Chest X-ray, PA view. Patient: 76 years old, sex F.
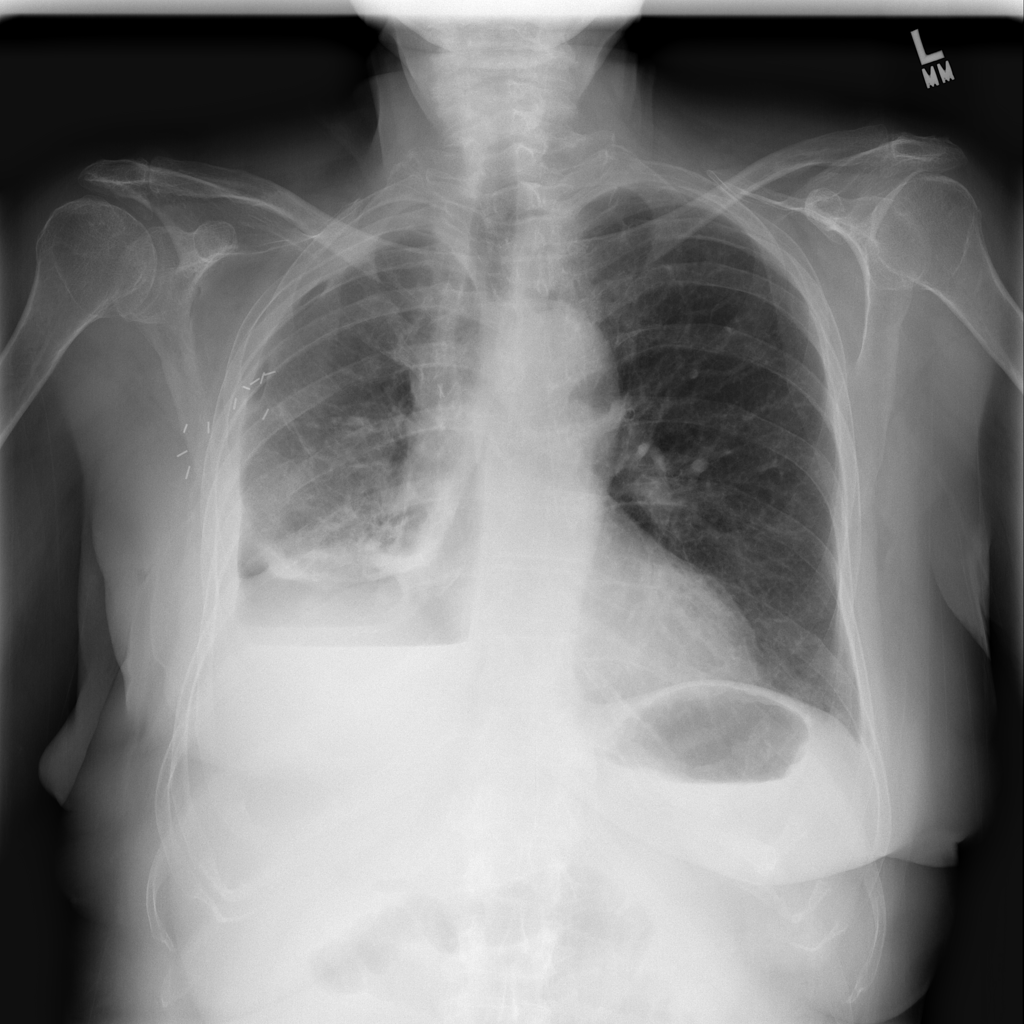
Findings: Effusion